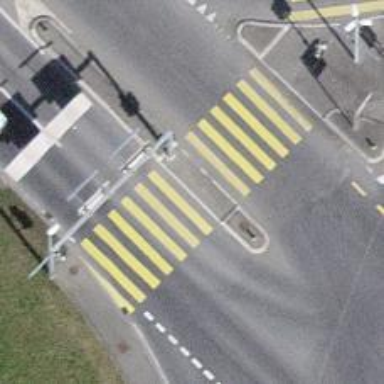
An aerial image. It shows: Zebra crossing on footway.